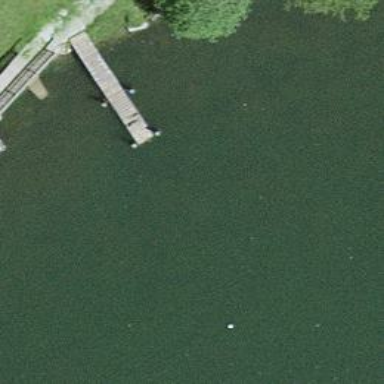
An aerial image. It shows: Man-made pier.